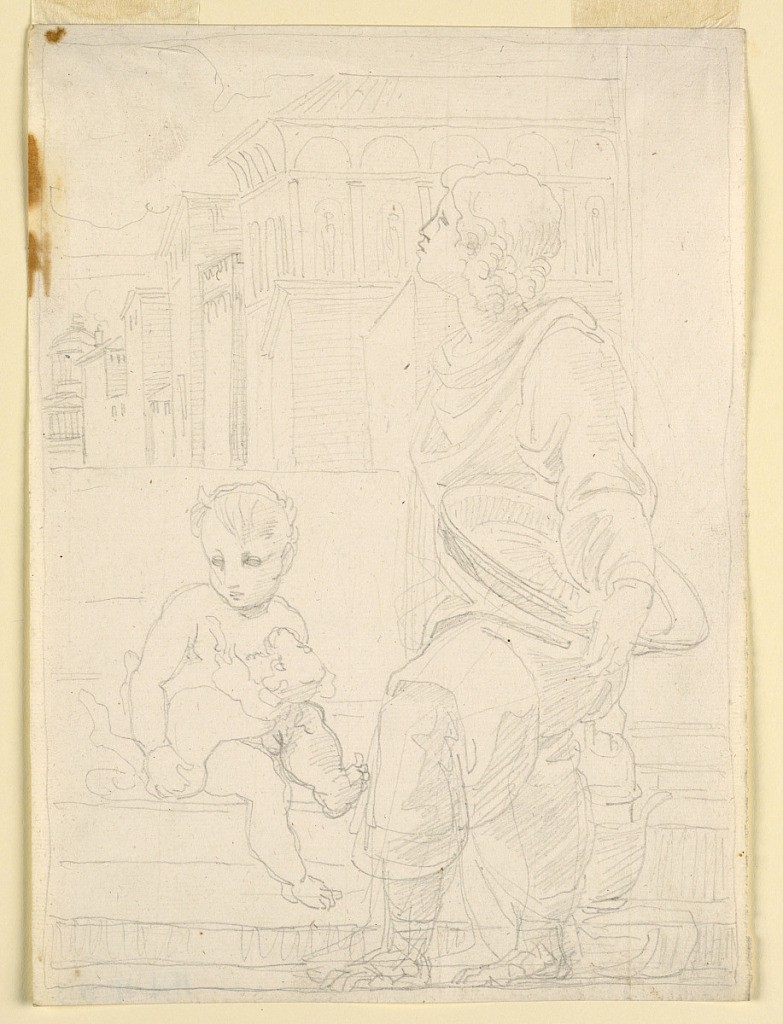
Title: The Child and Saint John the Baptist
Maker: Fortunato Duranti, Italian, 1787 - 1863
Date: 1820–1850
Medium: Graphite, impressed lines on paper
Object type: Drawing
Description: The Child sits upon steps, in front of a parapet, holding the lamb in his lap. Saint John is coming from the right, carrying a basin in his left arm, a jug in his right hand. He is offering his goods like an ambulant water-seller. A medieval street is in the background.